一年级 · 画法几何学

Whan
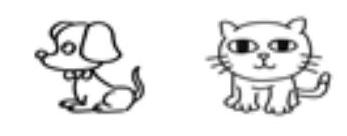
答案: 解 正确